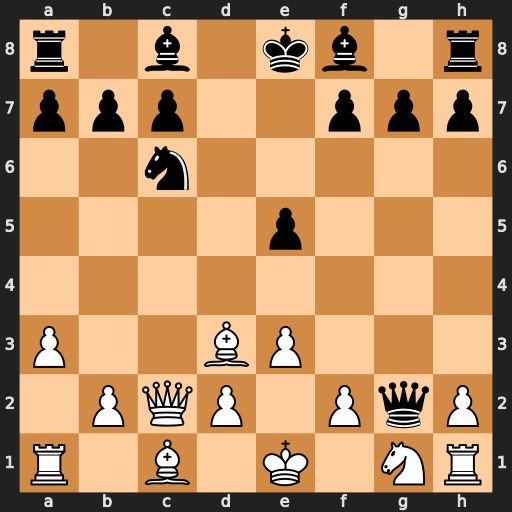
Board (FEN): r1b1kb1r/ppp2ppp/2n5/4p3/8/P2BP3/1PQP1PqP/R1B1K1NR
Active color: w
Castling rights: KQkq
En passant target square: -
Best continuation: Be4 Qg4 Bxc6+ bxc6 Qxc6+ Qd7 Qxa8